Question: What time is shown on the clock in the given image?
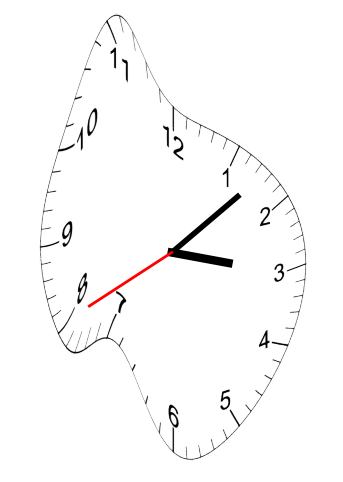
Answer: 03:07:40